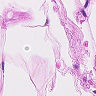
Metastatic tissue present: no